Field crop: tomato
Growth stage: 2
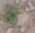
Species: solanum